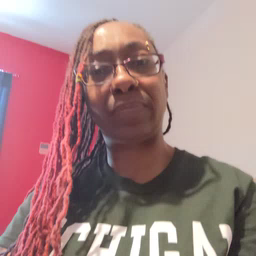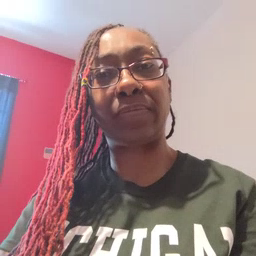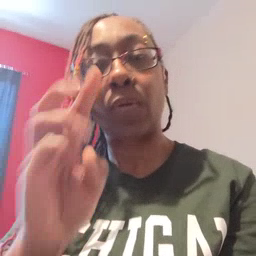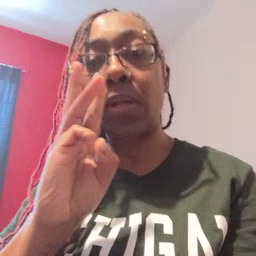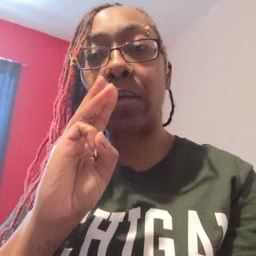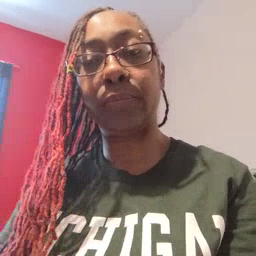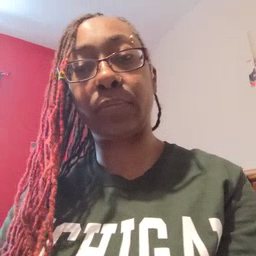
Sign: water